Aerial crown-view tile of a tropical tree (Barro Colorado Island, Panama), acquired 20250512:
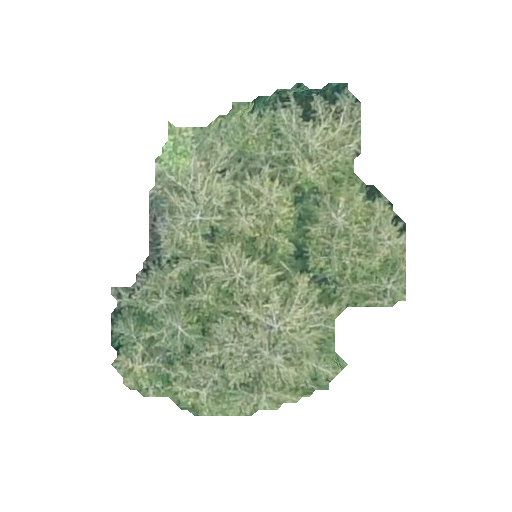
Species: Quararibea stenophylla
GBIF accepted scientific name: Quararibea stenophylla
Crown area: 99.751 m²